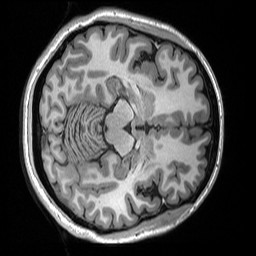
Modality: T1w
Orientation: axial
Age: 34
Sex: female
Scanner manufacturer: siemens
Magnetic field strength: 3 T
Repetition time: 2.3 s
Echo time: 0.00298 s